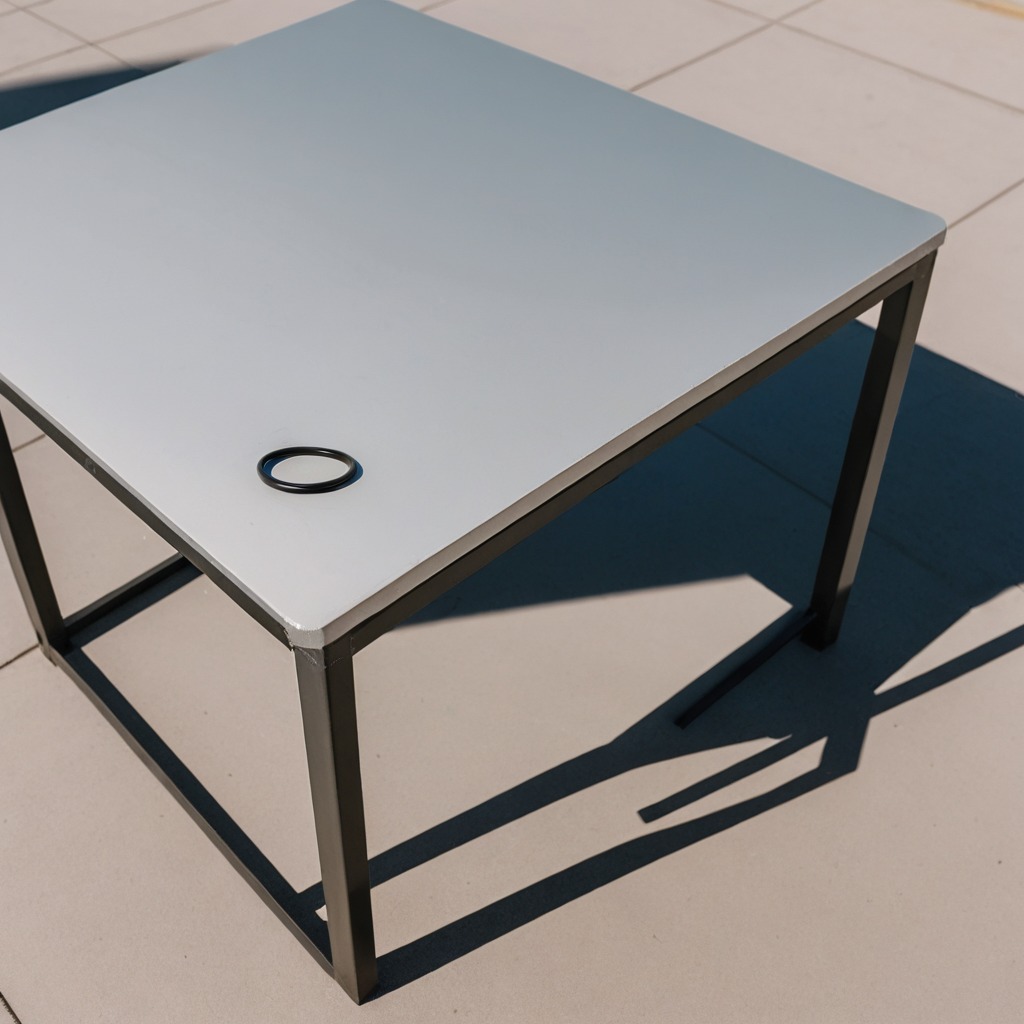
A rubber O-ring is lying on the table.